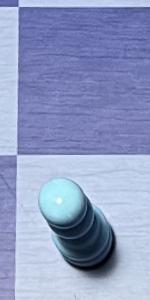
Label: Pawn_White